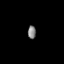
Tissue: prostate
Cell type: Fibroblasts
Senescence score: 0.7339
Nuclear area (px): 102
Mean DAPI intensity: 134.137